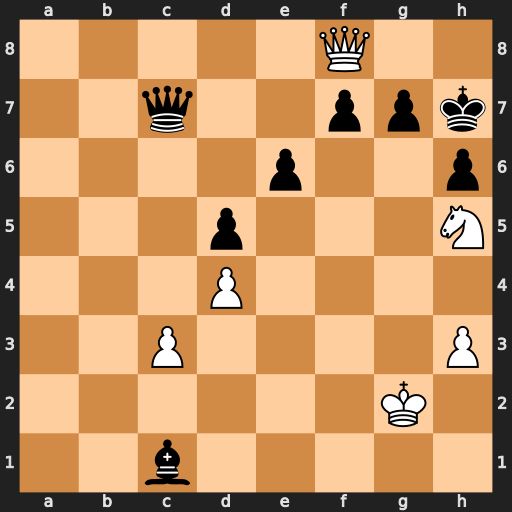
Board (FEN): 5Q2/2q2ppk/4p2p/3p3N/3P4/2P4P/6K1/2b5
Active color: w
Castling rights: -
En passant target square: -
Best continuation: Qxg7#